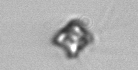
Label: Pyramimonas_longicauda